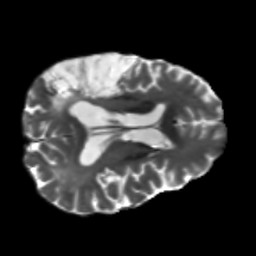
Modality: T2w
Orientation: axial
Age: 66
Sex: male
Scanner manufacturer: siemens
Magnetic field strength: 3 T
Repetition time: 5.47 s
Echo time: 0.0854 s